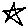
Label: star